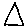
Label: triangle